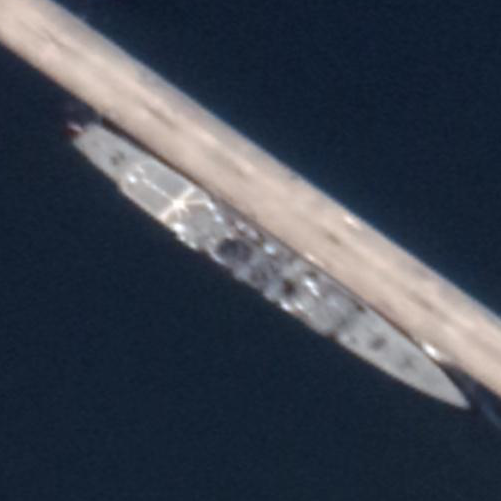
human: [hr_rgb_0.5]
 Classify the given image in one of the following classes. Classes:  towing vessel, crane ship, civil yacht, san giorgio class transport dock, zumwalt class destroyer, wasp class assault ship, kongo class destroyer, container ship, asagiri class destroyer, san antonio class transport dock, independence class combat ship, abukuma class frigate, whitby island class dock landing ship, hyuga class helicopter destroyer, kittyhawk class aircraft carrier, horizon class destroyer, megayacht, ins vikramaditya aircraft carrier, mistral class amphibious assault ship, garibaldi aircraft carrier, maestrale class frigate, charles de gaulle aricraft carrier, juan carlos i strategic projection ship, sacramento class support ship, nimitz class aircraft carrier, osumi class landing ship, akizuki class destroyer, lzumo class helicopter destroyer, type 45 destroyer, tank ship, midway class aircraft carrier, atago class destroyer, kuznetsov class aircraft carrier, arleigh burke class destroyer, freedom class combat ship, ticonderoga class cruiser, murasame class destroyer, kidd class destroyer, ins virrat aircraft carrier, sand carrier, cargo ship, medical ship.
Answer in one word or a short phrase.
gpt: Abukuma class frigate